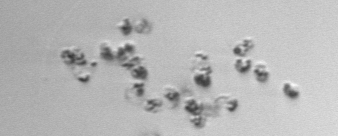
Label: Phaeocystis